Aerial crown-view tile of a tropical tree (Barro Colorado Island, Panama), acquired 20250217:
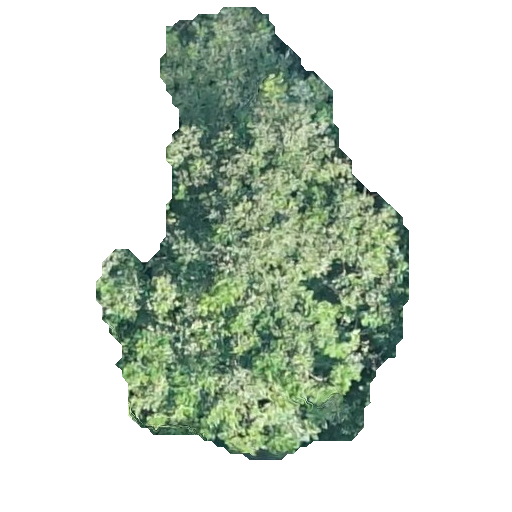
Species: Zanthoxylum ekmanii
GBIF accepted scientific name: Zanthoxylum ekmanii
Crown area: 135.783 m²